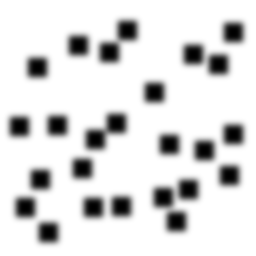
Squares: 25
Triangles: 0
Stars: 0
Total shapes: 25